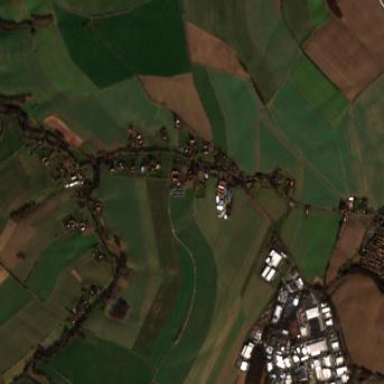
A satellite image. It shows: Picturesque farmland scene.